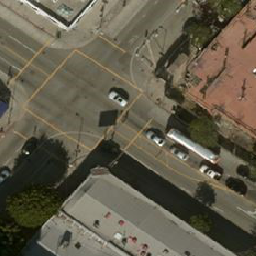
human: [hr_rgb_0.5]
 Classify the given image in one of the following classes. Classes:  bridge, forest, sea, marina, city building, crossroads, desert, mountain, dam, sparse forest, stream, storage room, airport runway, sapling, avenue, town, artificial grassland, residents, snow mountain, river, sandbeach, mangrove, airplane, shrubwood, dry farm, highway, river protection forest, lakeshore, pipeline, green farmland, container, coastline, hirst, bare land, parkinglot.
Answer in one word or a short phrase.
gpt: crossroads